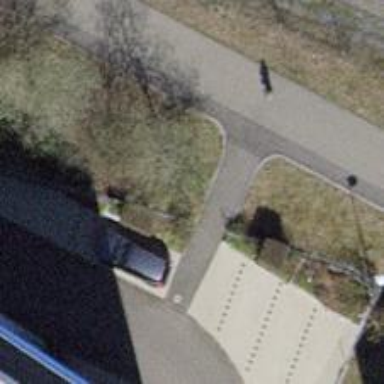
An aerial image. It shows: Entrance with barrier.